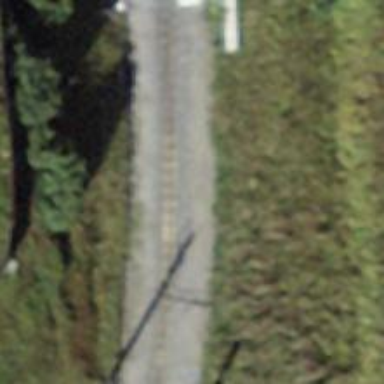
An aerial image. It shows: Narrow-gauge railway track with one electrified contact line.